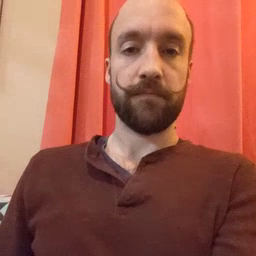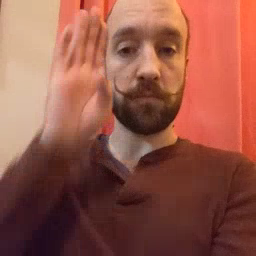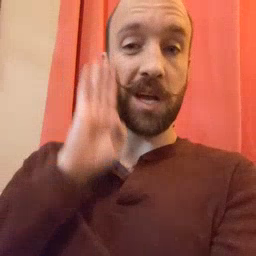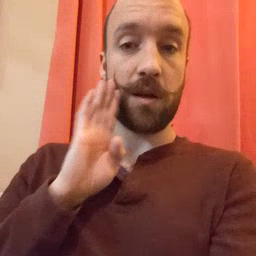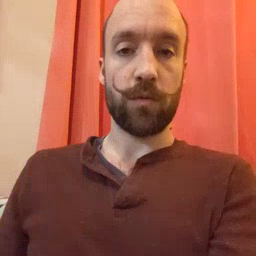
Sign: brown